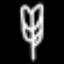
Label: leaf